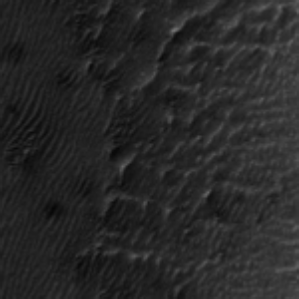
Label: frost